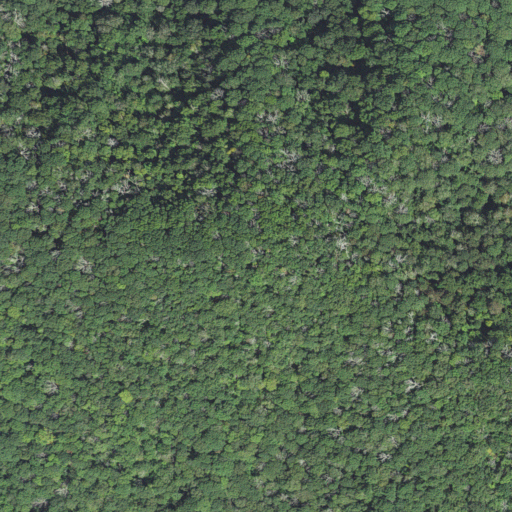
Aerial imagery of mountain in North Carolina named Greer Knob containing only deciduous forest